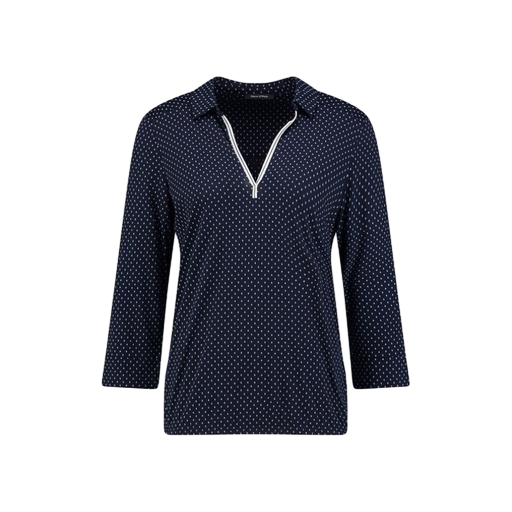
blue three-quarter-sleeve zip-front top, golf-style shirt, blue polka-dot shirt, white background